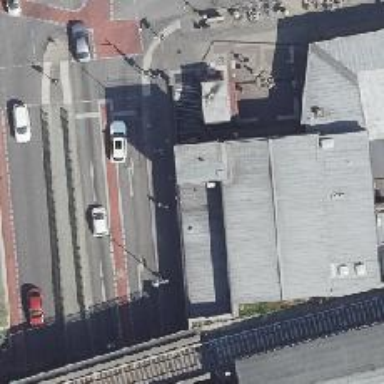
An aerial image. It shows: Passage tunnel for pedestrians.